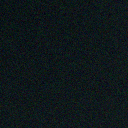
Screen state: off